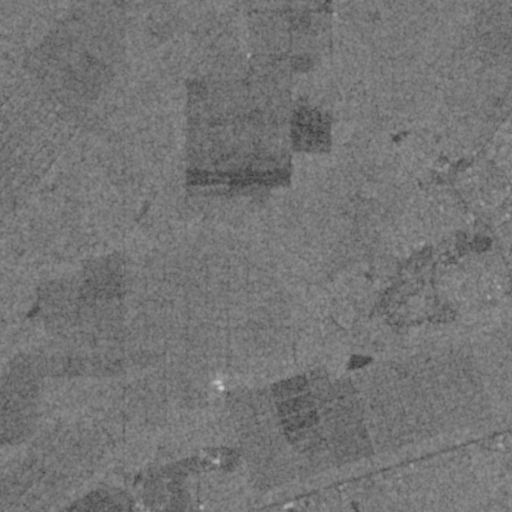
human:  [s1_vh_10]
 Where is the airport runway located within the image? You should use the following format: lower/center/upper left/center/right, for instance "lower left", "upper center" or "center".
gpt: The airport runway is located in the lower right of the image.
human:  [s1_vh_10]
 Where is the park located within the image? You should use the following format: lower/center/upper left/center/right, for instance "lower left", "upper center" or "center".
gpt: The park is located in the center right of the image.
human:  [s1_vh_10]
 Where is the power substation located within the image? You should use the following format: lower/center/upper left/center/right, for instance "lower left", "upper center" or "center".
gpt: The power substation is located in the upper right of the image.
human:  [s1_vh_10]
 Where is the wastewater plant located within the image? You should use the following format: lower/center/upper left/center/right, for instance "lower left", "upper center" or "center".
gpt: The wastewater plant is located in the center right of the image.
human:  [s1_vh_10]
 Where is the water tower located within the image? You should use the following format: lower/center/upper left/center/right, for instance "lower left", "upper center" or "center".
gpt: The water tower is located in the upper right of the image.
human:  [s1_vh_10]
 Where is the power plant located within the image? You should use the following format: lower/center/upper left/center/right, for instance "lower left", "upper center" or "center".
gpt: There is no power plant in the image.

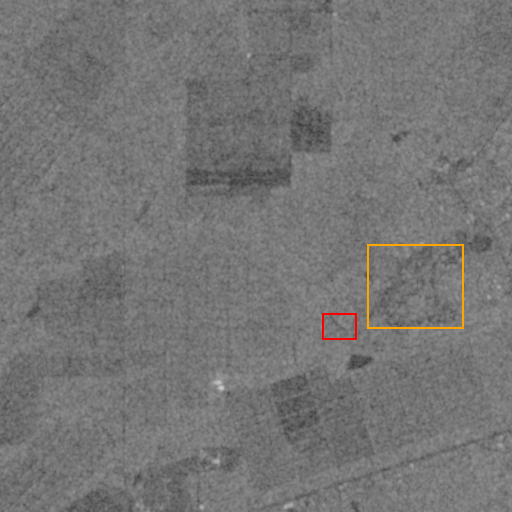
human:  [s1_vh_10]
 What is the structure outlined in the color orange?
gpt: The structure outlined in orange is a park.
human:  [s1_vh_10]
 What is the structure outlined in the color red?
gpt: The structure outlined in red is a wastewater plant.
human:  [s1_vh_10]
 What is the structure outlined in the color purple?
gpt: There is no purple outline.